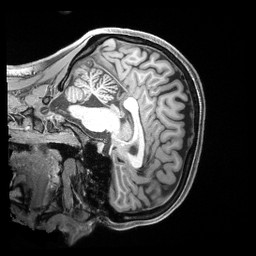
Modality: T1w
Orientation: sagittal
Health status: healthy
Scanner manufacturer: siemens
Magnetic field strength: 3 T
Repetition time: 2.4 s
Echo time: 0.00222 s